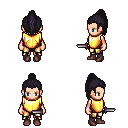
a pixel art fantasy rpg character, female body template, human, light skin, gold chest armor, gold greaves, raven long topknot hairstyle, maroon shoes, dagger, four views (front, back, left, right), 2x2 character sprite sheet, small pixel art, hard edges, no anti-aliasing